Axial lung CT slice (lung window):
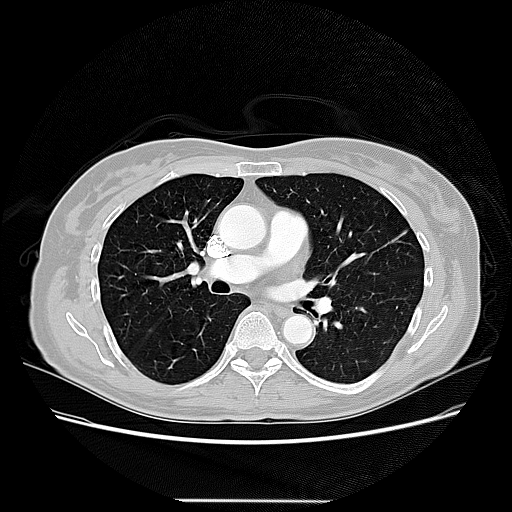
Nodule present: no